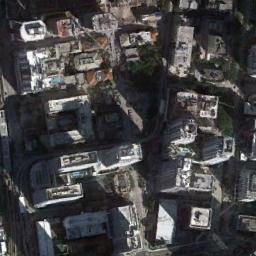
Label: commercial_area